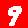
Digit: 9